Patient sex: M
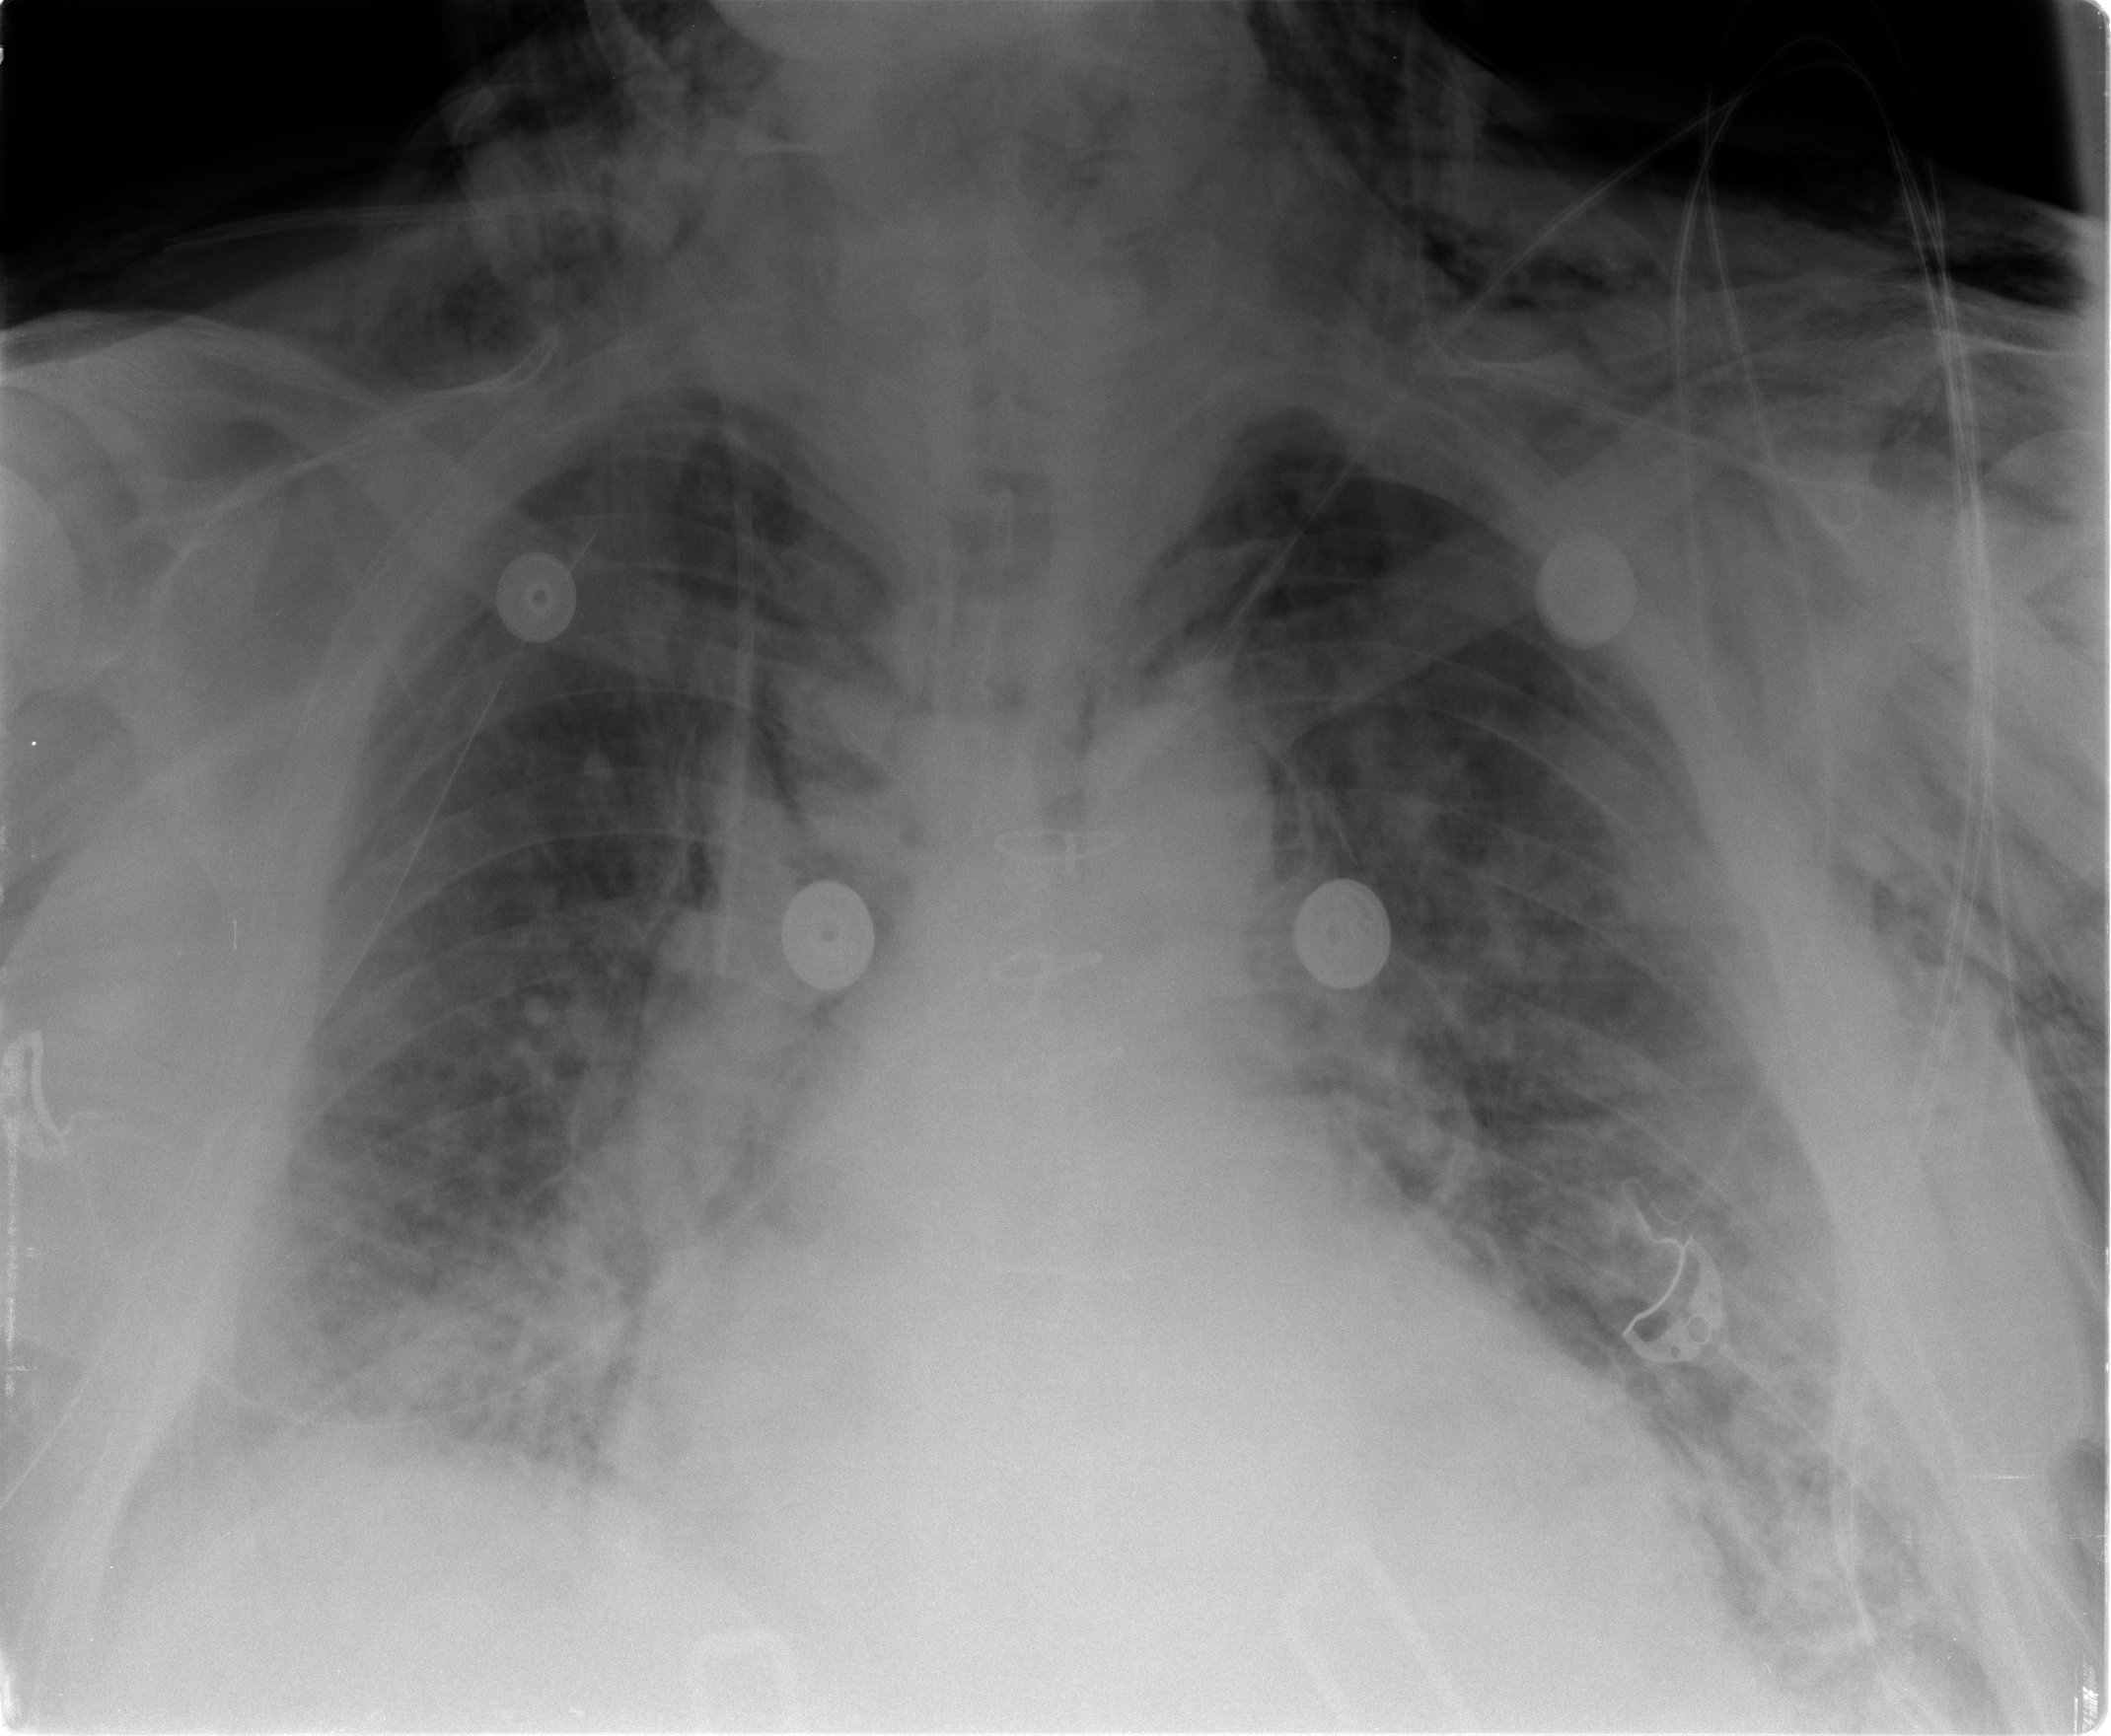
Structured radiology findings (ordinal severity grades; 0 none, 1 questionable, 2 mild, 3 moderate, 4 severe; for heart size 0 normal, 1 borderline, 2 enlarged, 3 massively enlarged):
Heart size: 2
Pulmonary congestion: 2
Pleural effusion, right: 1
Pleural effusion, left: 1
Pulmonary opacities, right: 2
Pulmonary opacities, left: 2
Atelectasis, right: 2
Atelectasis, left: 2